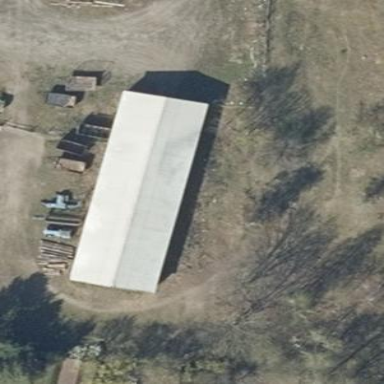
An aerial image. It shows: Gabled farm auxiliary building with light gray roof. The roof is oriented along the structure.